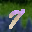
Label: 7